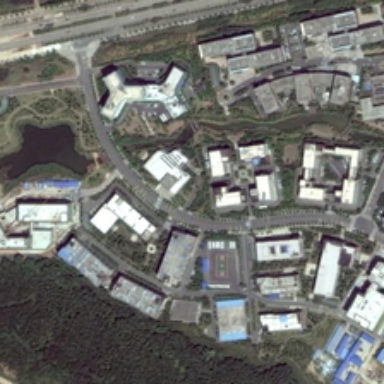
Many buildings and green trees are in a resort with pond .